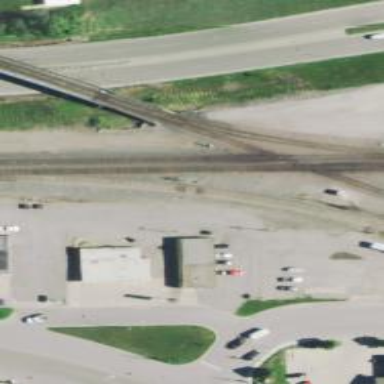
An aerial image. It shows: Railway track.